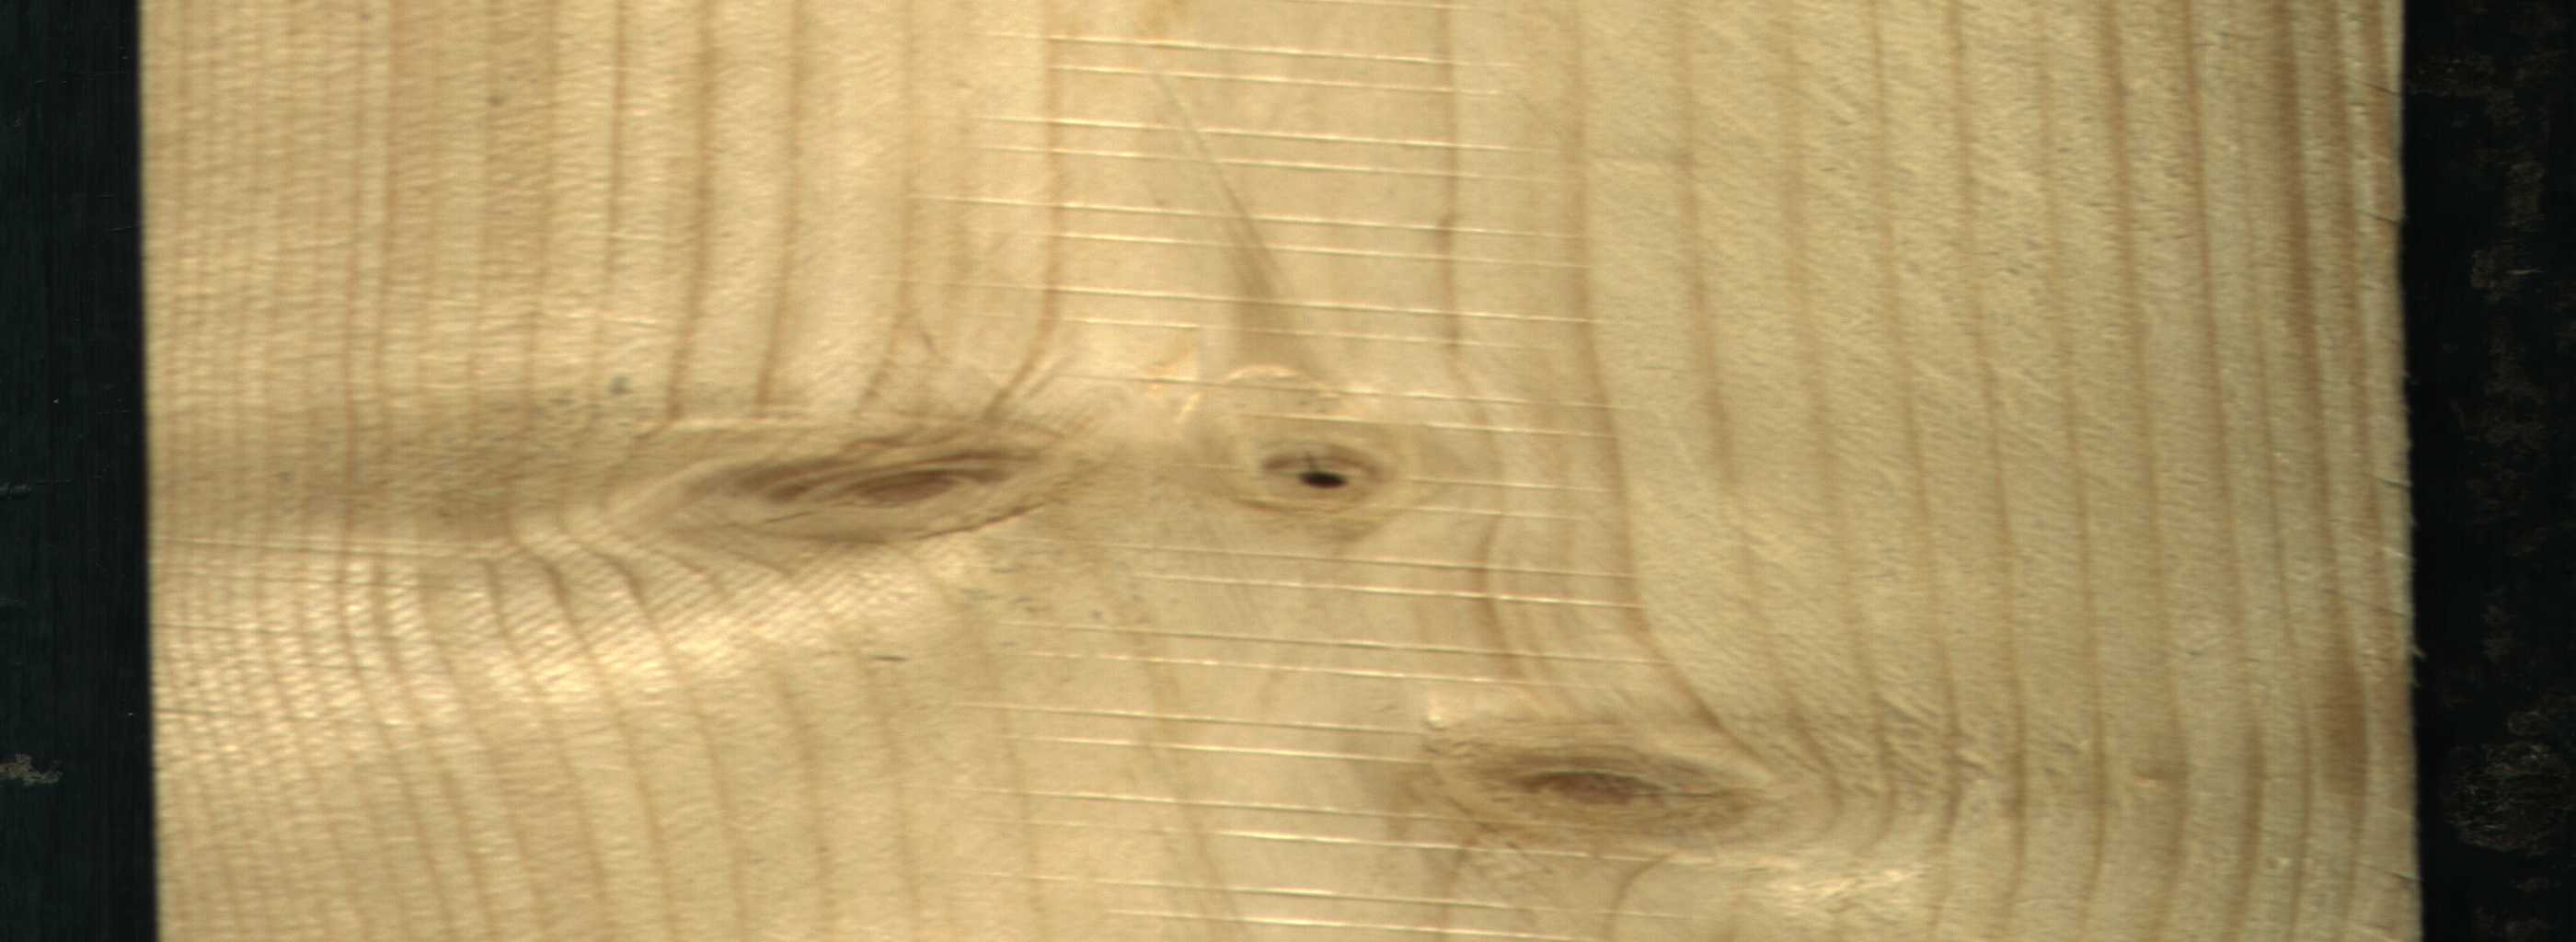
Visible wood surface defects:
Live_Knot
Live_Knot
Live_Knot